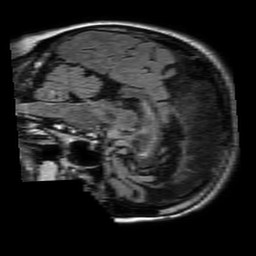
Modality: FLAIR
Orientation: sagittal
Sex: female
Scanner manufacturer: philips
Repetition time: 11 s
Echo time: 0.125 s